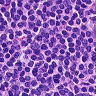
Metastatic tissue present: no